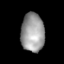
Tissue: lung
Cell type: Epithelial cells
Senescence score: 0.6347
Nuclear area (px): 886
Mean DAPI intensity: 155.05